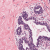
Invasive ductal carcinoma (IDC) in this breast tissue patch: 0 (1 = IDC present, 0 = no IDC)